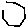
Label: hexagon